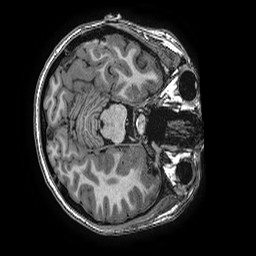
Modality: T1w
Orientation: axial
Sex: female
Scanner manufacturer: ge
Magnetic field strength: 3 T
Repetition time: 0.0077 s
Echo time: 0.003436 s